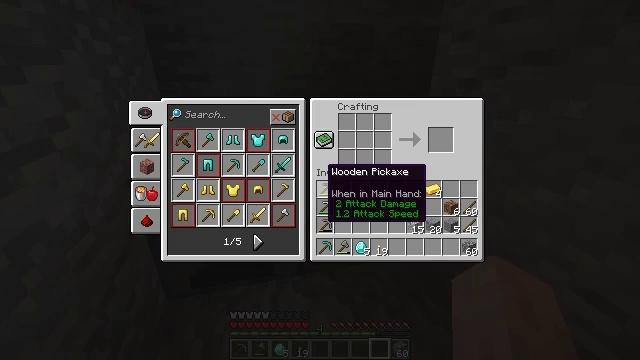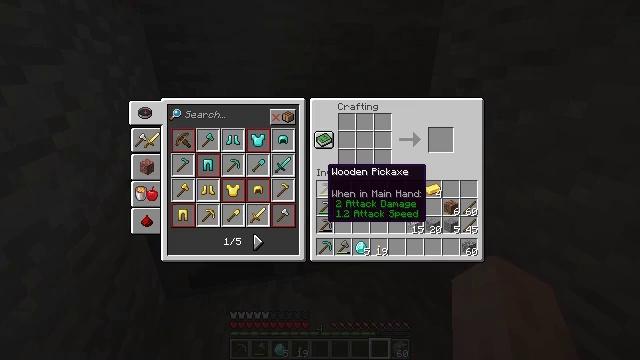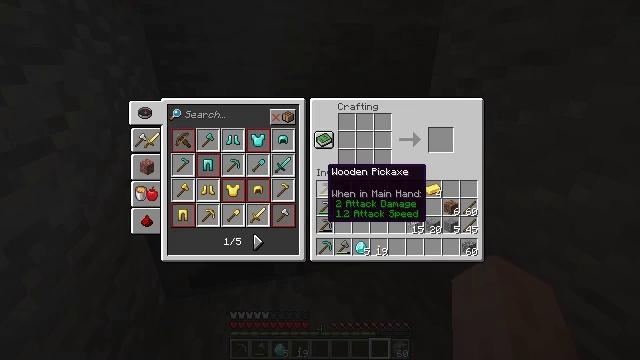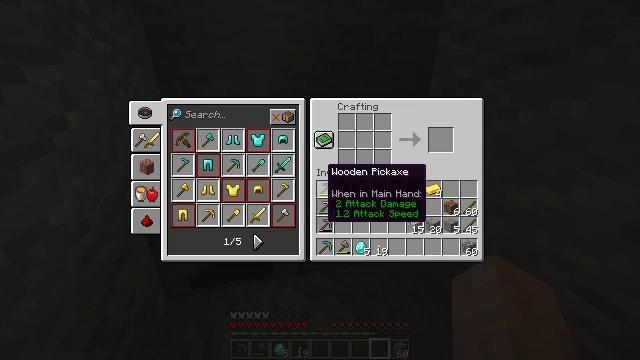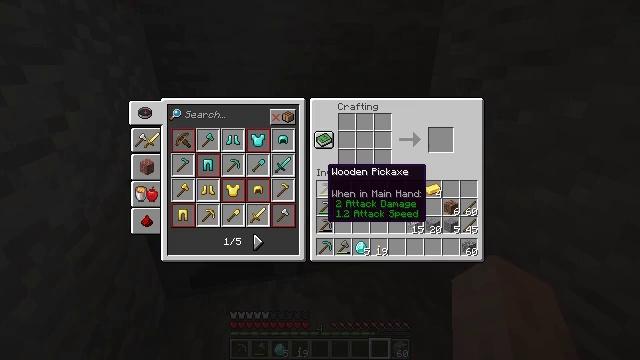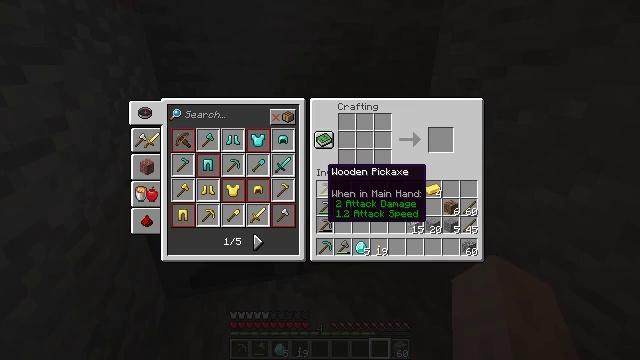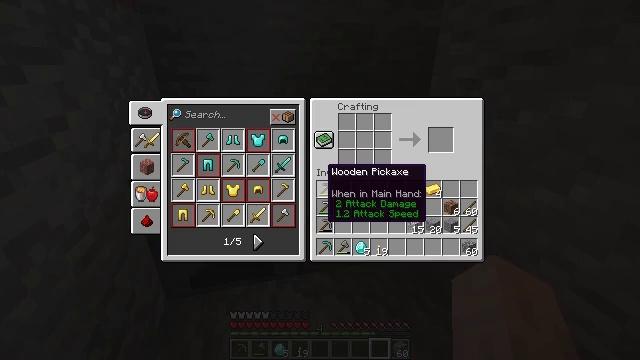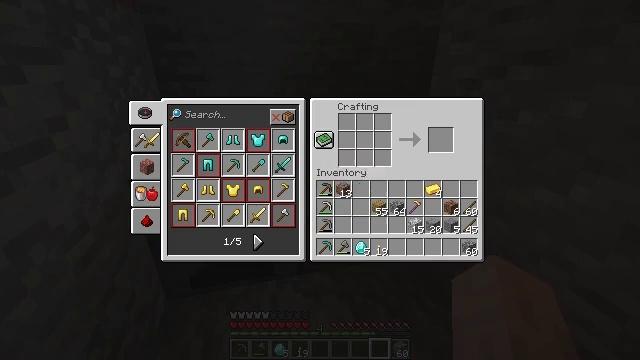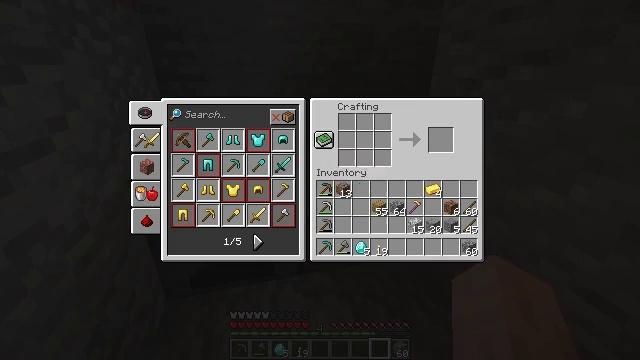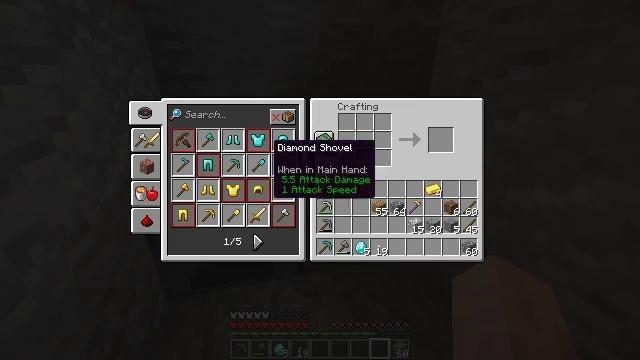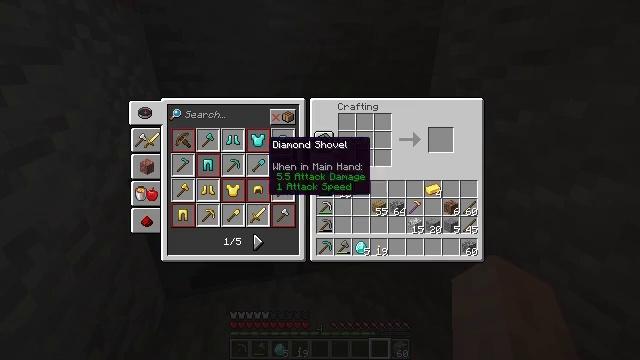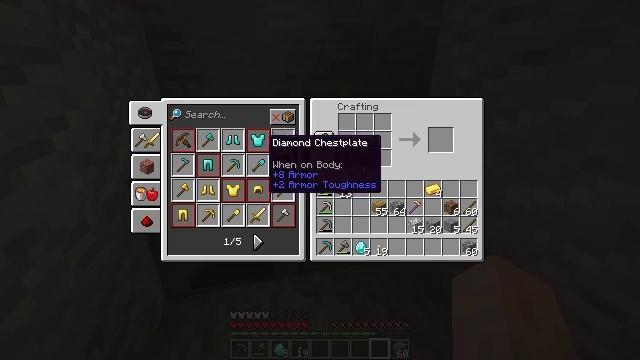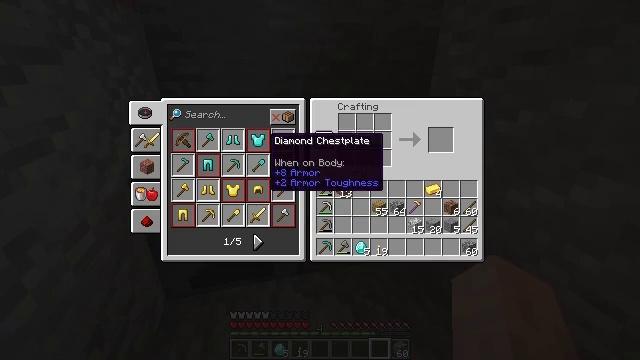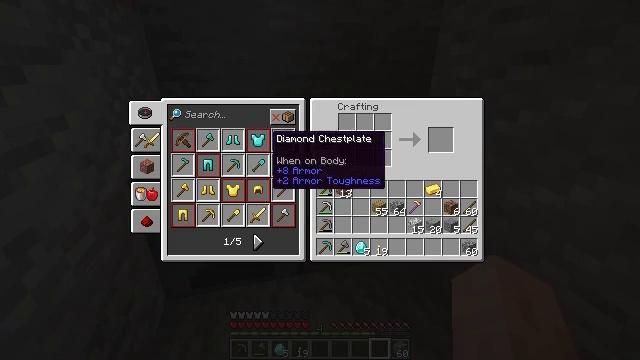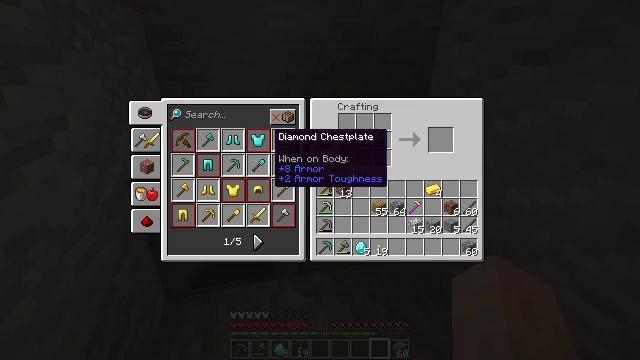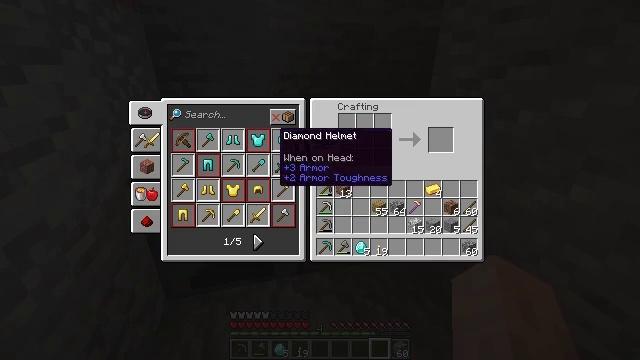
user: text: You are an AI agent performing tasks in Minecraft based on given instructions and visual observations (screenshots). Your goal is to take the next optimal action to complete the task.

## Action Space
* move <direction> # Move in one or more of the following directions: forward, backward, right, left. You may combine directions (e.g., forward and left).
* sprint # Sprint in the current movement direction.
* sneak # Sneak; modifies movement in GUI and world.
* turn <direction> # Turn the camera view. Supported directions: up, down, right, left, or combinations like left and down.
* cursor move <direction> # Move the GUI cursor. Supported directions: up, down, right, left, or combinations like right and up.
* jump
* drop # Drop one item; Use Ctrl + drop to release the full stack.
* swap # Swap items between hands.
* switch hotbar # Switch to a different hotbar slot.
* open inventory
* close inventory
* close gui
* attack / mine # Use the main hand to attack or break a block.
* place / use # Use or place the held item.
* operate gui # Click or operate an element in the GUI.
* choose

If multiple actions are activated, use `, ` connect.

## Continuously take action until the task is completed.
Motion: motion action
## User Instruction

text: Open a crafting table and craft the diamond helmet with diamonds.
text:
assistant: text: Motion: no_op
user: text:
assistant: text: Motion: no_op
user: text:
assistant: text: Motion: no_op
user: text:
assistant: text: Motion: no_op
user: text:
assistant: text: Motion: no_op
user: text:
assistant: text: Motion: no_op
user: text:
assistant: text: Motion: no_op
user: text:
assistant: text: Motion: cursor move left and up
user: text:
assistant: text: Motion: cursor move left and up
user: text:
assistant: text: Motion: no_op
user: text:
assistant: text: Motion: no_op
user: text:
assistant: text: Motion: no_op
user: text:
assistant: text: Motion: no_op
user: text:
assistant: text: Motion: no_op
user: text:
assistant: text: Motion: no_op
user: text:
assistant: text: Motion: no_op
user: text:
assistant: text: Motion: no_op
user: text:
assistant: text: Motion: operate gui
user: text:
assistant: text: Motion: operate gui
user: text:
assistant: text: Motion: operate gui
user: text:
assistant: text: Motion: no_op
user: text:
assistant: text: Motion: cursor move right
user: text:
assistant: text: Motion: cursor move right
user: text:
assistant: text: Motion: cursor move right
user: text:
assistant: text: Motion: sneak
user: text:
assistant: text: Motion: sneak
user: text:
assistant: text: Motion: sneak, cursor move right
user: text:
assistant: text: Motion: sneak
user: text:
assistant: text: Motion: sneak
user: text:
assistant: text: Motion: sneak